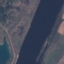
Land use / land cover: River